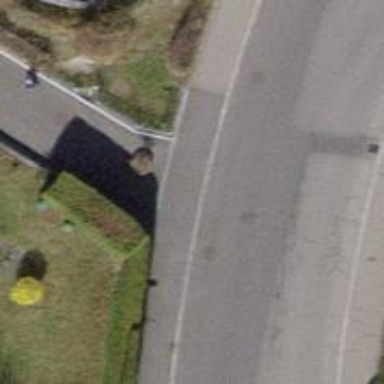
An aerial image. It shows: Block barrier.